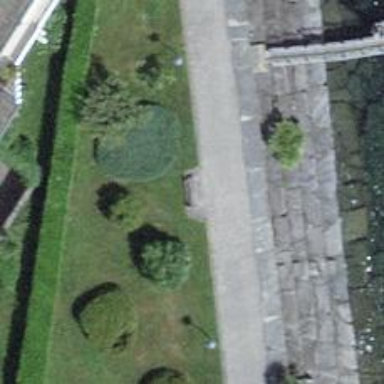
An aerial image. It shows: Brown bench.